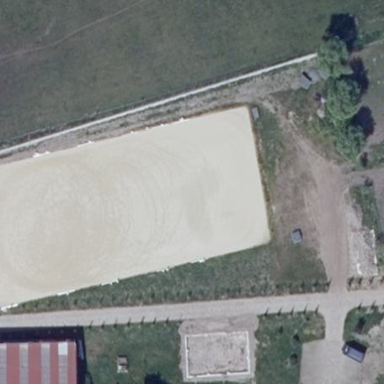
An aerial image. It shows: Leisure land for horse riding on natural sandy terrain.